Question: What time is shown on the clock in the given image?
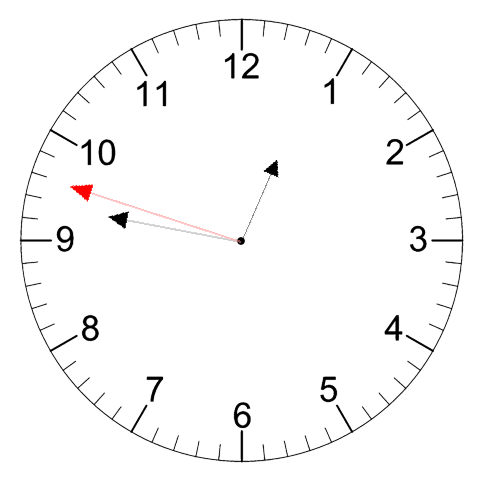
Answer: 12:46:48